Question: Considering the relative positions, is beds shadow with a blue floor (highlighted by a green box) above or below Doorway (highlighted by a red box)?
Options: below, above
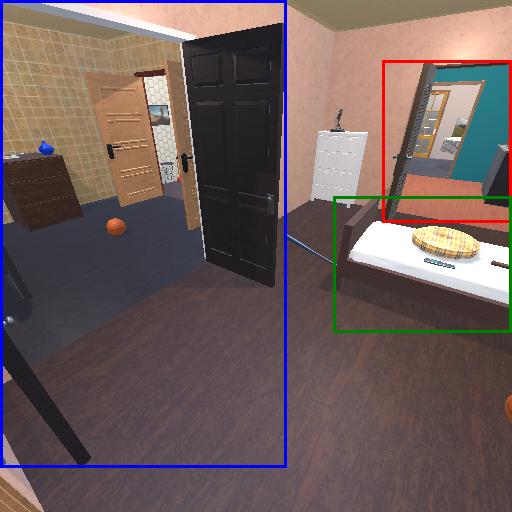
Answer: below